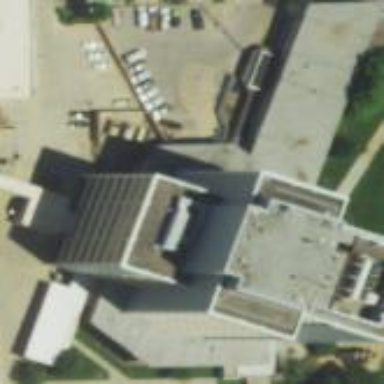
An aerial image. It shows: Courthouse building.